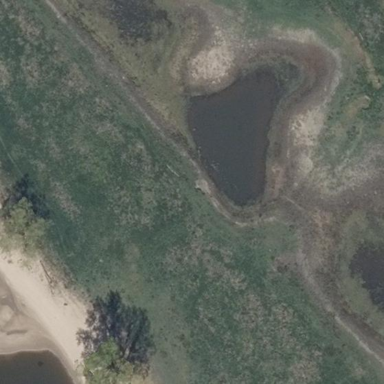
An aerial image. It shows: Natural oxbow water feature.